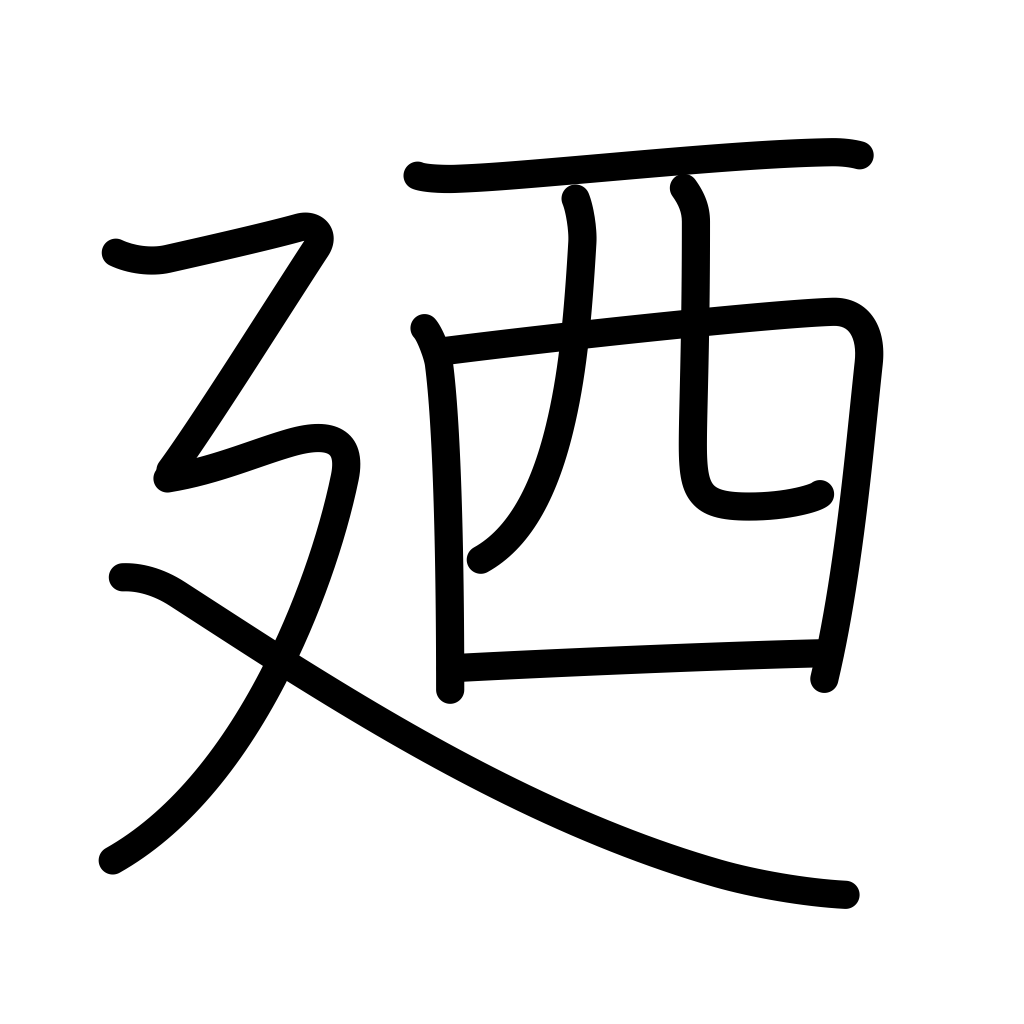
Meaning: in other words, thou, you, possessive particle